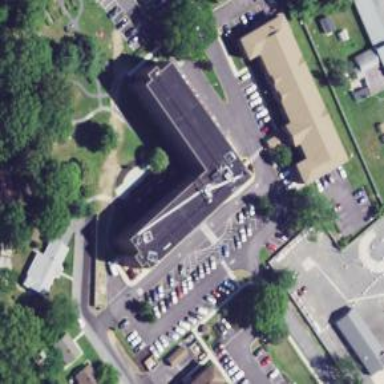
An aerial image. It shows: Nursing home building.